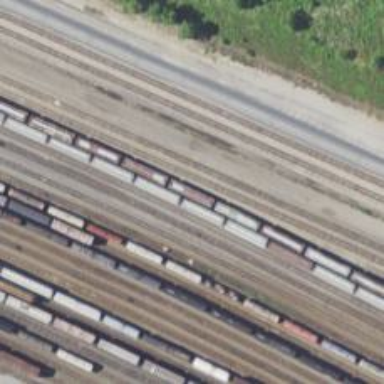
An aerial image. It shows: Railway yard used for servicing trains.